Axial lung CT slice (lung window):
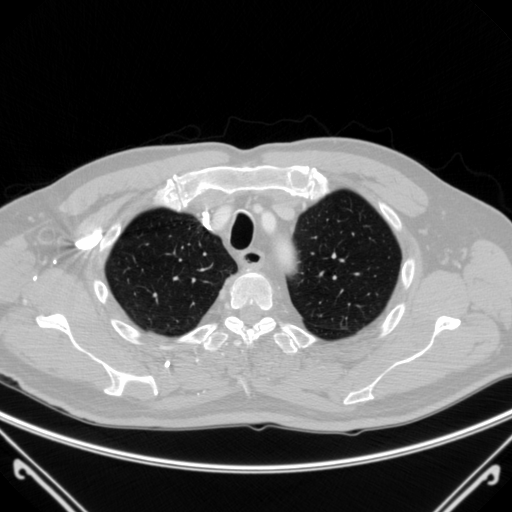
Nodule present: no